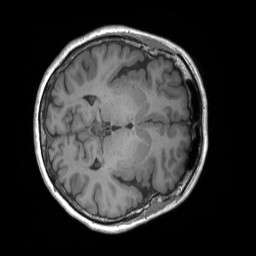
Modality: T1w
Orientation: axial
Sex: female
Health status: ill
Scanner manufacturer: siemens
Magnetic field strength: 3 T
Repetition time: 1.66 s
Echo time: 0.00254 s